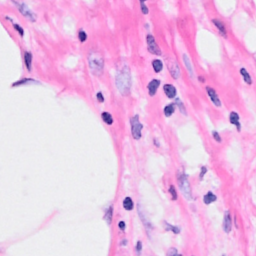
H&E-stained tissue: Breast